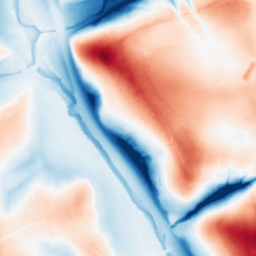
Category: trend_removal
Decomposition family: local_polynomial
Decomposition parameters: window_size: 101
degree: 2
Upsampling method: linear_exact
Upsampling parameters: scale: 8
Upsampling scale: 8